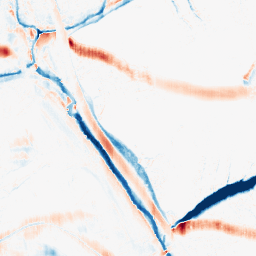
Category: morphological
Decomposition family: morphological_ellipse
Decomposition parameters: operation: average
width: 20
height: 5
Upsampling method: cubic_catmull_rom
Upsampling parameters: scale: 2
Upsampling scale: 2